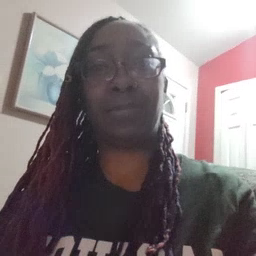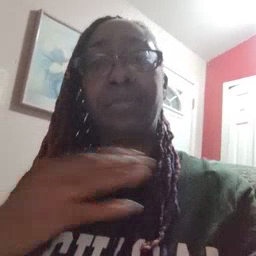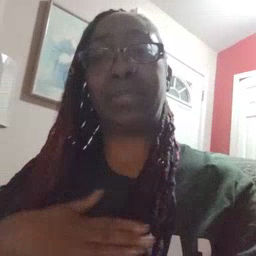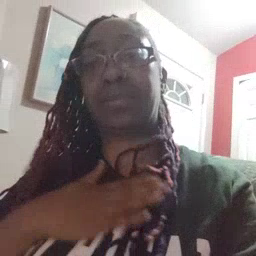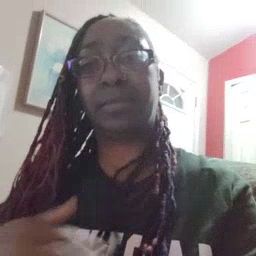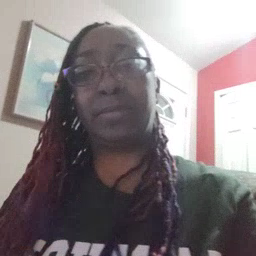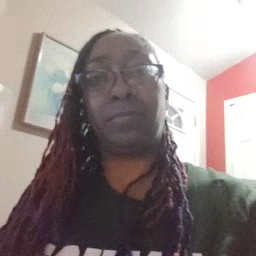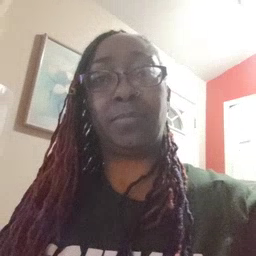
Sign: please